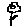
Label: flower